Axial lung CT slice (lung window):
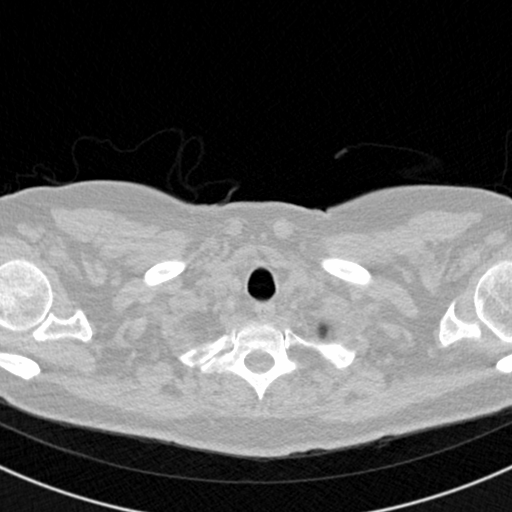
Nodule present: no